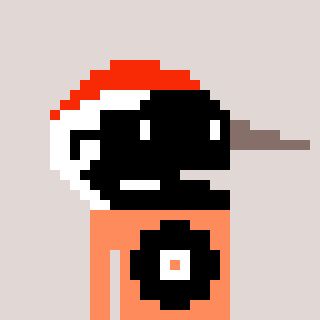
a pixel art character with square black sunglasses, a crane-shaped head and a peachy-colored body on a warm background